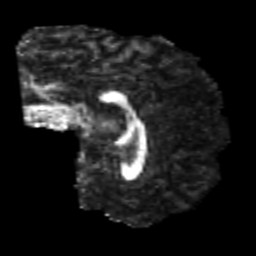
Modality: FA
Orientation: sagittal
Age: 23
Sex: male
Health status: healthy
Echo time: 0.074 s